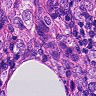
Metastatic tissue present: yes